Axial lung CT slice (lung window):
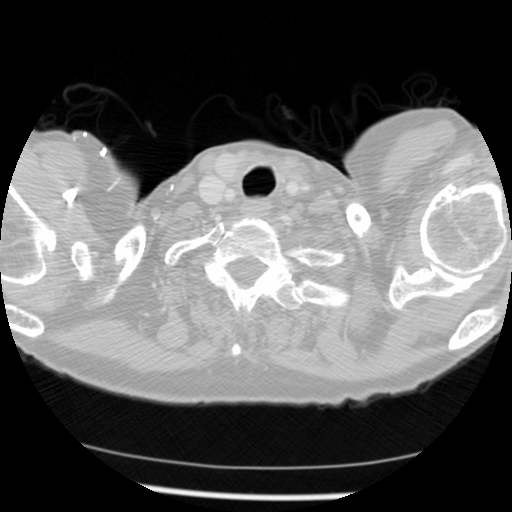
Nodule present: no